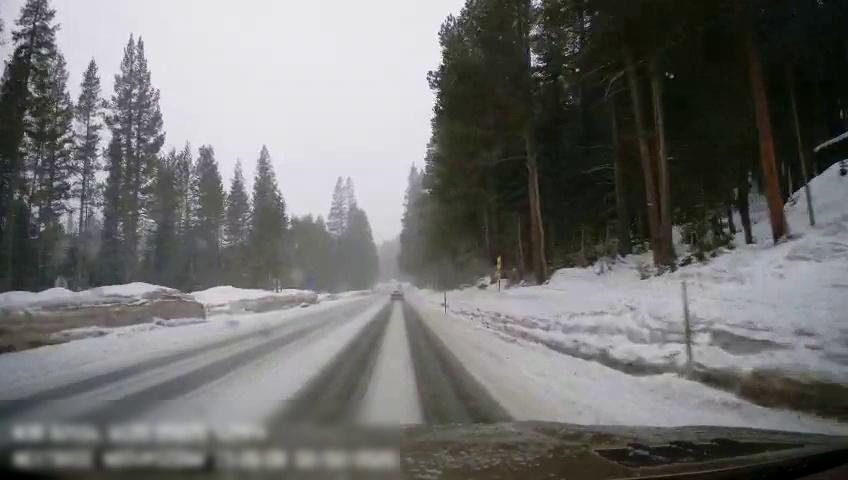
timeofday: Day
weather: Snowy
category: Drivable Space
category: Vehicles | SUV
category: Traffic | Signs